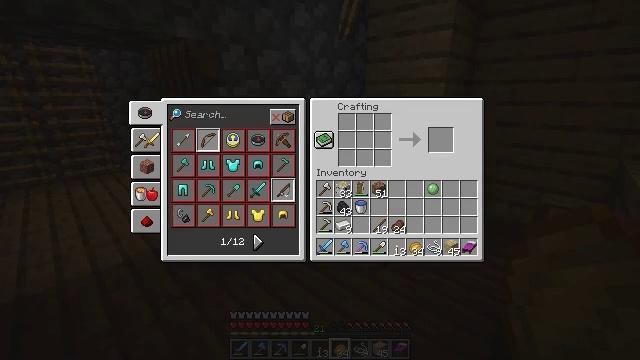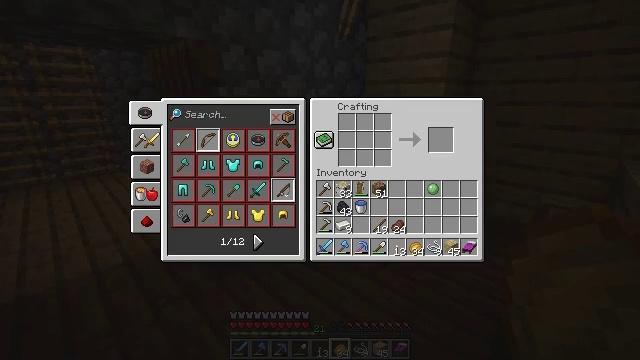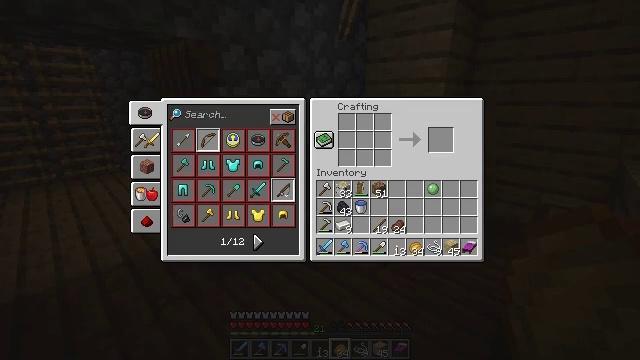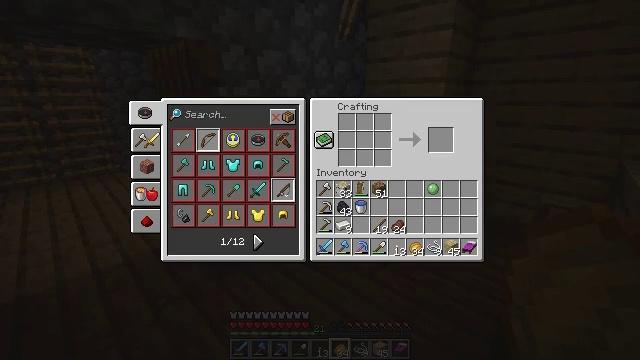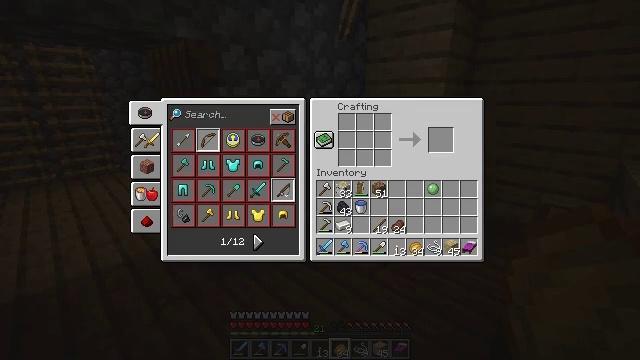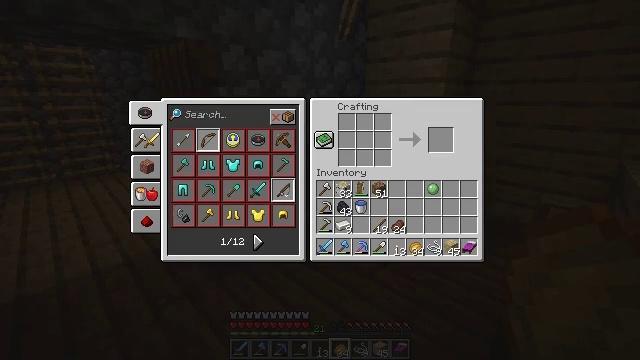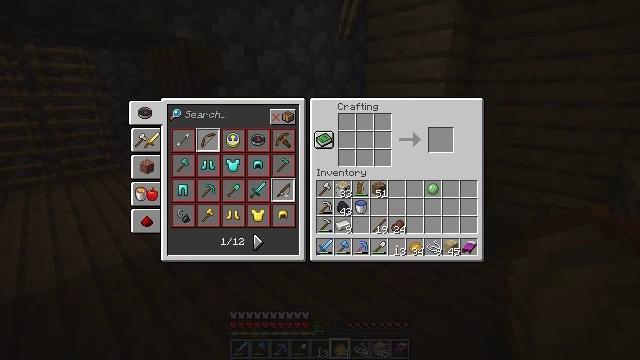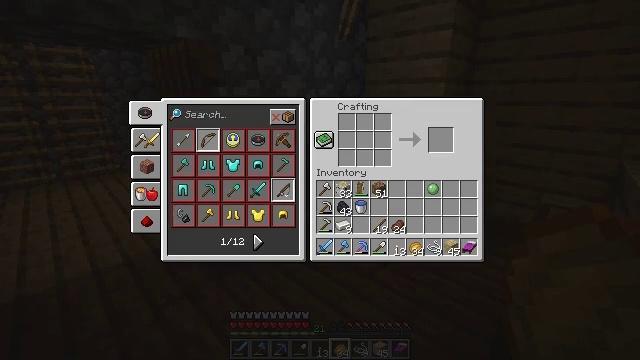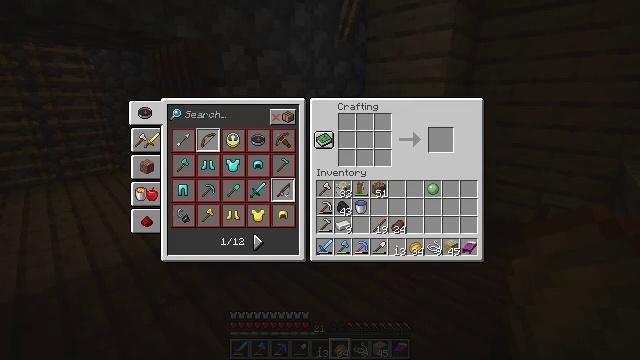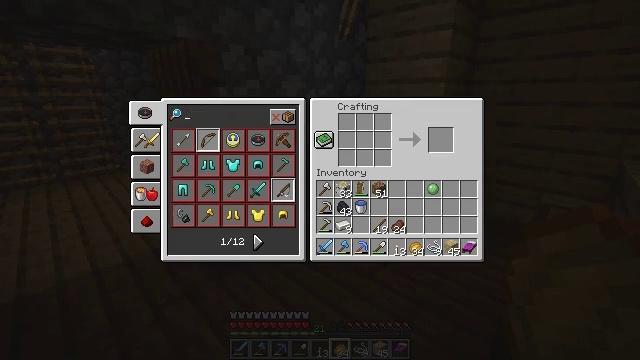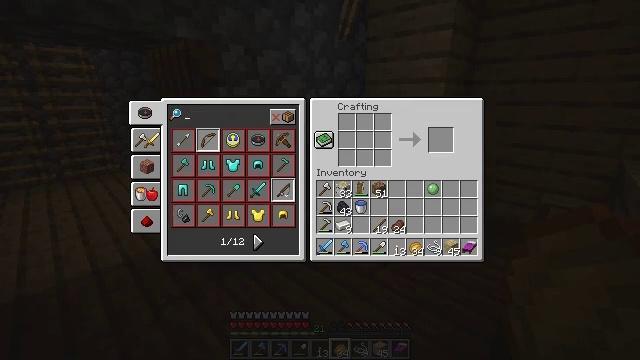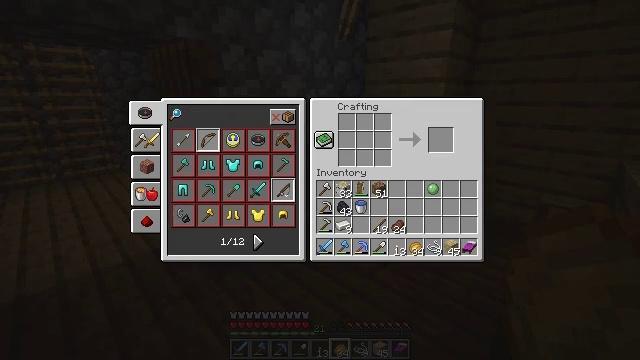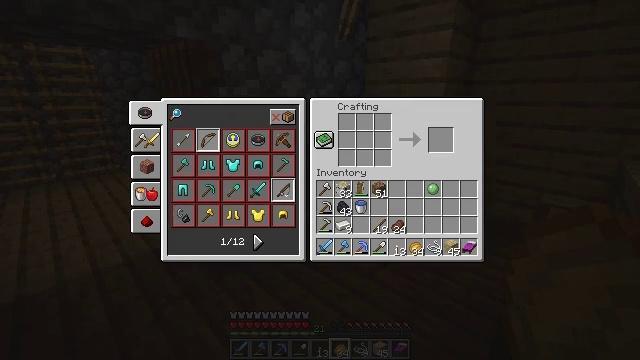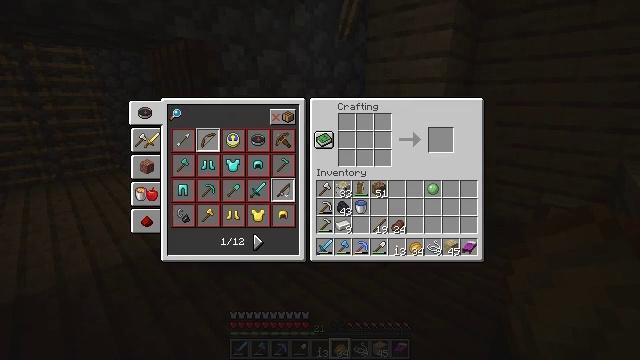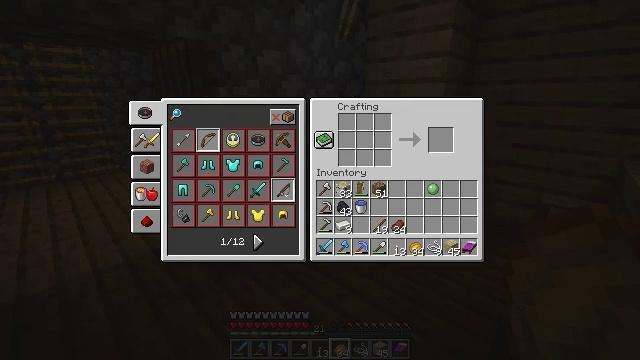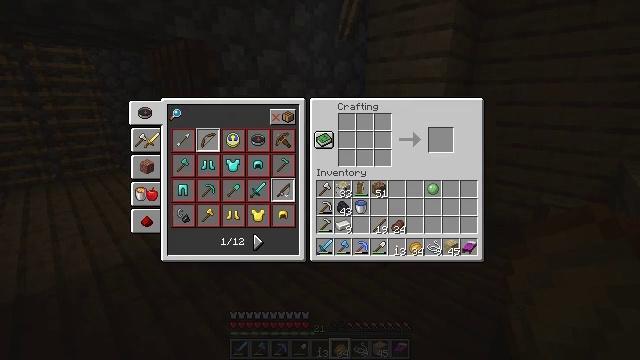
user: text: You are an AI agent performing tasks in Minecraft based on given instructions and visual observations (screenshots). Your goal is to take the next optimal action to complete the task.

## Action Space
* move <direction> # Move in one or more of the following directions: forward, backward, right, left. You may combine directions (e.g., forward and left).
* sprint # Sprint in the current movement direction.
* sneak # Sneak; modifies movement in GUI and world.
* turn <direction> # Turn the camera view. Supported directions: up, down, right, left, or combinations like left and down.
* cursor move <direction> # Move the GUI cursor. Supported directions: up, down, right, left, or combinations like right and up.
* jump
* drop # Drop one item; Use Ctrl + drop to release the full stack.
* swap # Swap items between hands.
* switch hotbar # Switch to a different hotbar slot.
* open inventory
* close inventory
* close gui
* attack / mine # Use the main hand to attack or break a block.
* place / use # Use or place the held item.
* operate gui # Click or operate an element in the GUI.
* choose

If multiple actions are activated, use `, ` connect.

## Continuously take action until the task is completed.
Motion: motion action
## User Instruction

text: Craft a lead using the crafting table and the right materials.
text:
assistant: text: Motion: cursor move left and up
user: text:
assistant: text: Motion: no_op
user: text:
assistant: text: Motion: no_op
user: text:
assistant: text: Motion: no_op
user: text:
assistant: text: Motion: no_op
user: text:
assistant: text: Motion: cursor move right
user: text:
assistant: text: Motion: cursor move right
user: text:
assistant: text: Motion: no_op
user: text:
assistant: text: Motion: operate gui
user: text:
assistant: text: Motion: operate gui
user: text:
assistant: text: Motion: operate gui
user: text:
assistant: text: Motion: no_op
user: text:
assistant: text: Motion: no_op
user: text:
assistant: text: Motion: no_op
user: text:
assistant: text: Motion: no_op
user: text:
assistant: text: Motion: no_op
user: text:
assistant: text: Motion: no_op
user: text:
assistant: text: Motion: no_op
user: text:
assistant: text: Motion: no_op
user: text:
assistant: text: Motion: no_op
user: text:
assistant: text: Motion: no_op
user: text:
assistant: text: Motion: no_op
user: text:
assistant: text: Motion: no_op
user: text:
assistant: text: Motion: no_op
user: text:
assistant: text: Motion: no_op
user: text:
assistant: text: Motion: no_op
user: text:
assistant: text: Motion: no_op
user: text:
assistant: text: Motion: no_op
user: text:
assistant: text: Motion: close inventory
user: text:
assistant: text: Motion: close inventory